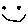
Label: smiley face